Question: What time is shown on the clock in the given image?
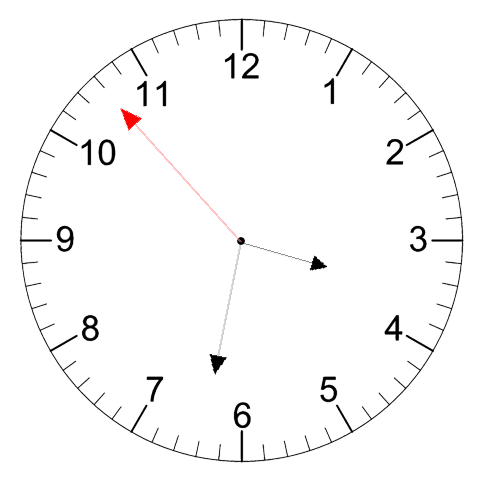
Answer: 03:31:53